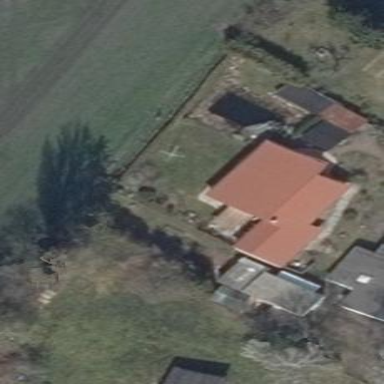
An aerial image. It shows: Detached building.